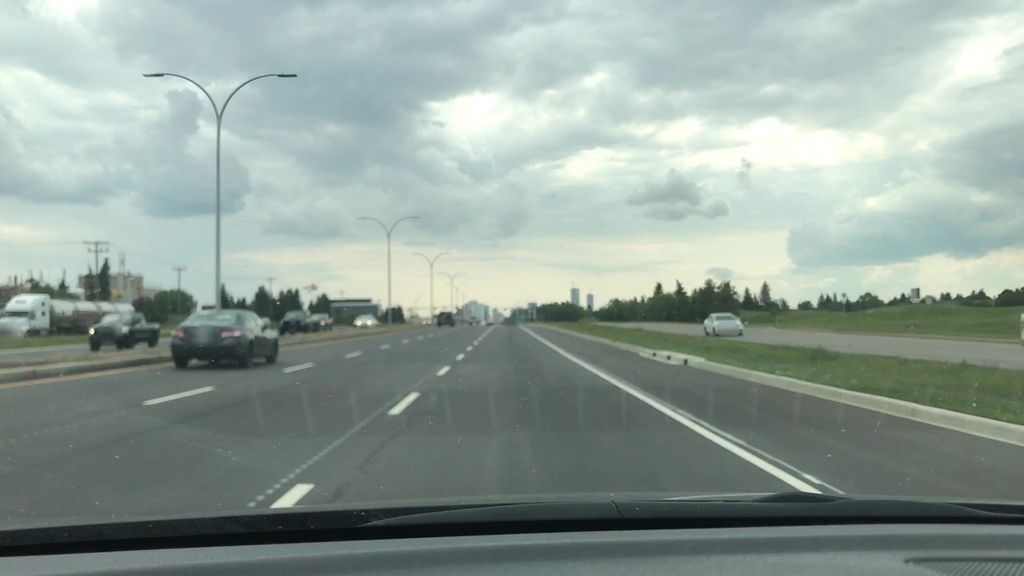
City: edmonton